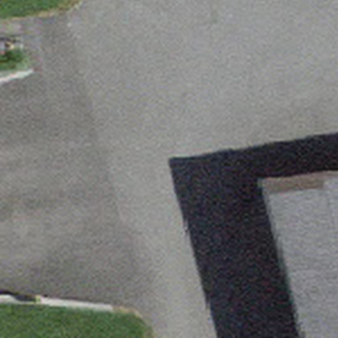
Label: other